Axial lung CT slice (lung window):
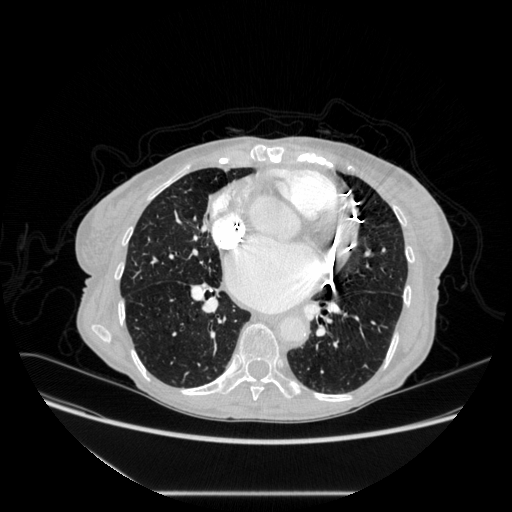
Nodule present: no